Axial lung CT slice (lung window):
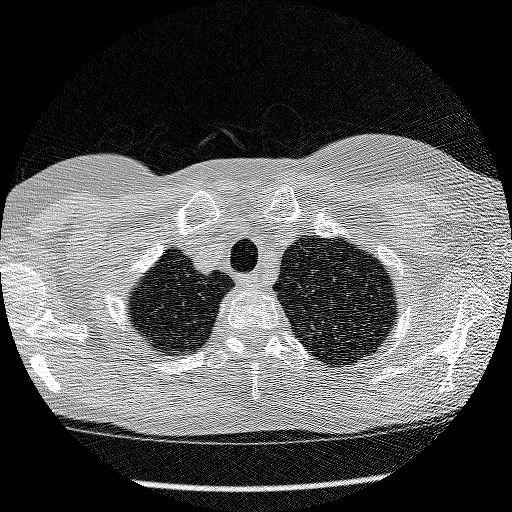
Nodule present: no